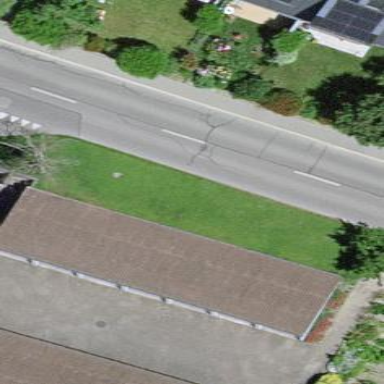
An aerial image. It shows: Garage.